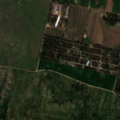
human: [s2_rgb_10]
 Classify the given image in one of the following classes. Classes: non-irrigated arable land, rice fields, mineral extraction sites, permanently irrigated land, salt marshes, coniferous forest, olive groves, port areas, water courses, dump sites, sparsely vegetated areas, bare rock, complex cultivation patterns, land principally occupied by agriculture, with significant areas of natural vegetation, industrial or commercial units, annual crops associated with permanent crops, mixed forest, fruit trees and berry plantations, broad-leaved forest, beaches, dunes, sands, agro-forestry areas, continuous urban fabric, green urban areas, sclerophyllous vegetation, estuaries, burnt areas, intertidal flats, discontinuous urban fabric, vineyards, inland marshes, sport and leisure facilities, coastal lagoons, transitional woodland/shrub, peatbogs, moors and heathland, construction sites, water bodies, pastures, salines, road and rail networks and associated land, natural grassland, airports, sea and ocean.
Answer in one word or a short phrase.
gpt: permanently irrigated land, pastures, agro-forestry areas, broad-leaved forest